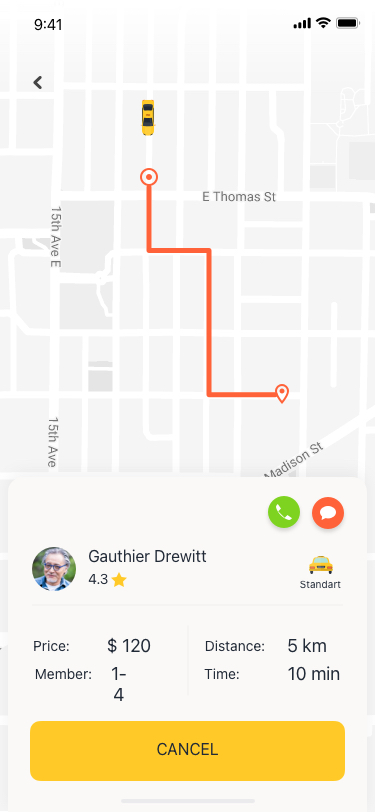
Text in this UI design:
$ 120
Price:
1-4
Member:
5 km
Distance:
10 min
Time:
Standart
Gauthier Drewitt
4.3